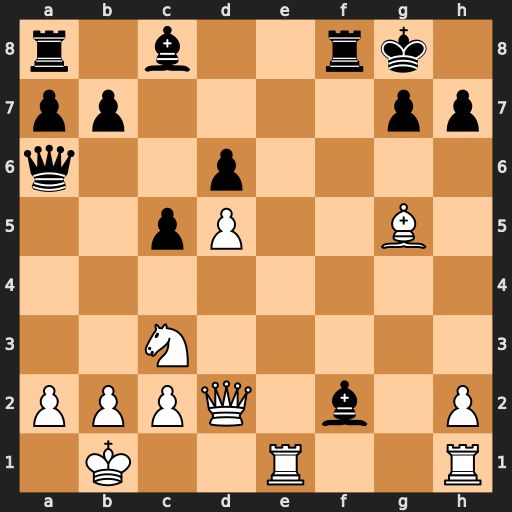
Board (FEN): r1b2rk1/pp4pp/q2p4/2pP2B1/8/2N5/PPPQ1b1P/1K2R2R
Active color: w
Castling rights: -
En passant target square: -
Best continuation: Ref1 Bd4 Rxf8+